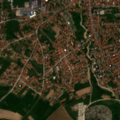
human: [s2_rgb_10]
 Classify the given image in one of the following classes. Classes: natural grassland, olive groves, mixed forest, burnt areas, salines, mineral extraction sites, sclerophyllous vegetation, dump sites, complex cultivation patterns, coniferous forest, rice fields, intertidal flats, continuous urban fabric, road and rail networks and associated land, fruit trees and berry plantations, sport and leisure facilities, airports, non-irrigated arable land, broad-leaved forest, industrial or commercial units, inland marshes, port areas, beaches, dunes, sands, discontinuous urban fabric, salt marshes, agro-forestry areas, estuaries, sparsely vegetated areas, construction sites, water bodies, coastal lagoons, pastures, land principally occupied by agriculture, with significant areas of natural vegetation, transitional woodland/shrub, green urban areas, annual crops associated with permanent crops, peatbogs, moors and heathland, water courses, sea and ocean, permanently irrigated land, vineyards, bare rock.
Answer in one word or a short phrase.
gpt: discontinuous urban fabric, vineyards, complex cultivation patterns